Question: i have a small issue. i had upload a screen shot of a email that has an attachment sent by using php.but in the attachment name there is the directory name as "upload./" i want to remove that part. how can i do that?
Thank you.
'''
$message = $mes;
echo $message;
//echo $message;
$subject = $coursetitle;
$headers .= 'Cc: gayani@amdt.lk' . "
";
ini_set("SMTP", "mail.amdt.lk");
ini_set("sendmail_from", "info@amdt.lk");
// boundary
$semi_rand = md5(time());
$mime_boundary = "==Multipart_Boundary_x{$semi_rand}x";
// headers for attachment
$headers .= "
MIME-Version: 1.0
" . "Content-Type: multipart/mixed;
" . " boundary="{$mime_boundary}"";
// multipart boundary
$message = "This is a multi-part message in MIME format.
" . "--{$mime_boundary}
" . "Content-Type: text/html; charset="iso-8859-1"
" . "Content-Transfer-Encoding: 7bit
" . $message . "
";
$message .= "--{$mime_boundary}
";
// preparing attachments
for($x=0;$x<count($files);$x++){
$file = fopen($dir.$files[$x],"rb");
$data = fread($file,filesize($dir.$files[$x]));
fclose($file);
$data = chunk_split(base64_encode($data));
$message .= "Content-Type: {"application/octet-stream"};
" . " name="$dir.$files[$x]"
" .
"Content-Disposition: attachment;
" . " filename="$dir.$files[$x]"
" .
"Content-Transfer-Encoding: base64
" . $data . "
";
$message .= "--{$mime_boundary}
";
}
// send
//echo $message;
$ok = mail($to, $subject, $message, $headers);
if ($ok) {
echo "<p>mail sent to $to!</p>";
} else {
echo "<p>mail could not be sent!</p>";
}
'''
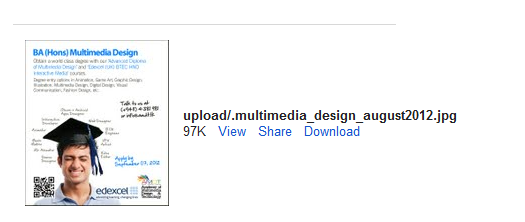
Answer: You're doing it yourself...
'''
"Content-Disposition: attachment;
" . " filename="$dir.$files[$x]"
"
^^^^
'''
that's the filename as it should appear in the client browser... it has nothing to do with where the file is on your server, or what its name is on your server. That's purely for the remote user's information.
In the greater scheme of things... don't build your own mime messages, or use mail(). Mime is painful to get right, when there's perfectly good libraries like PHPMailer and Swiftmailer that do all of that for you with far less code.